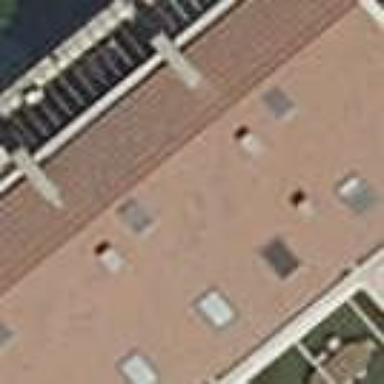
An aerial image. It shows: Terrace building.